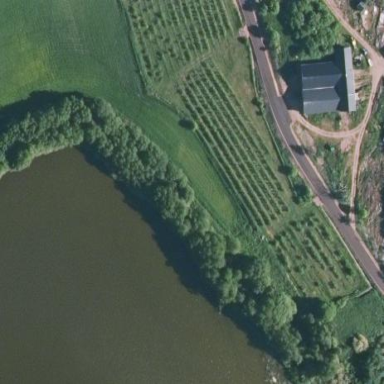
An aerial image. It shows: Orchard.